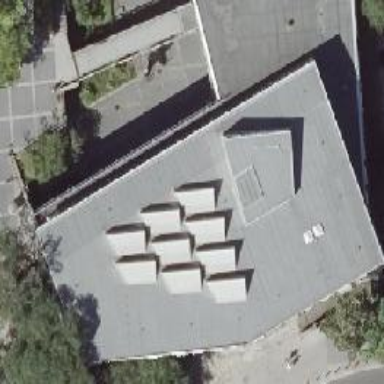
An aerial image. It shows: Part of building.